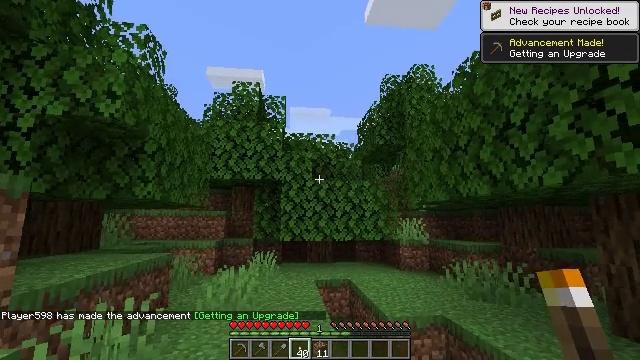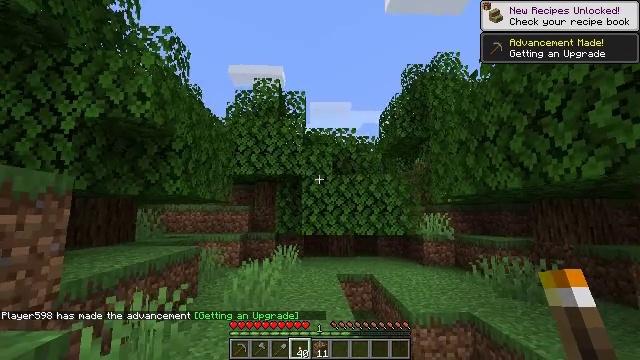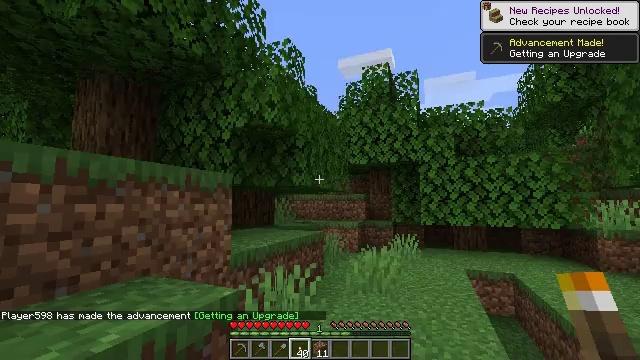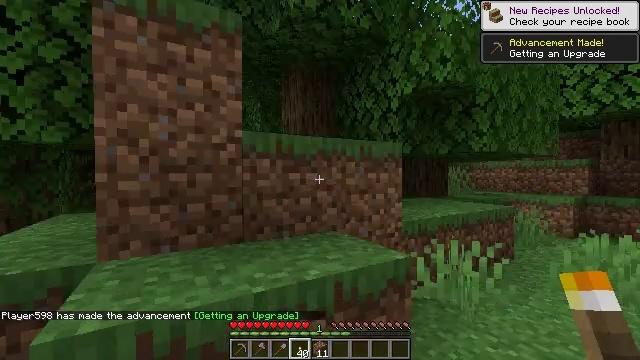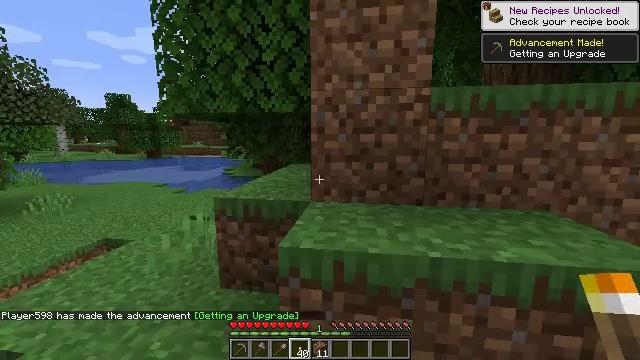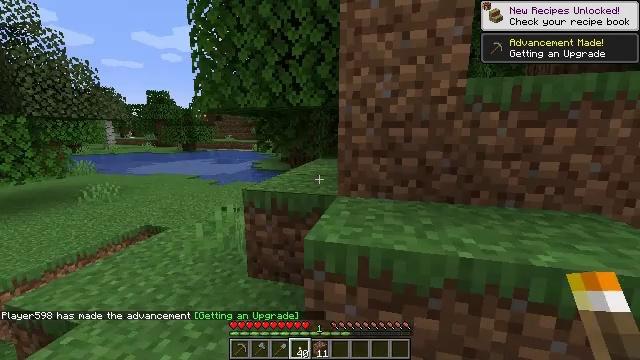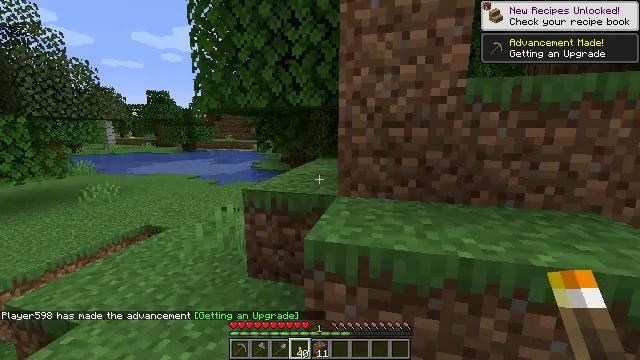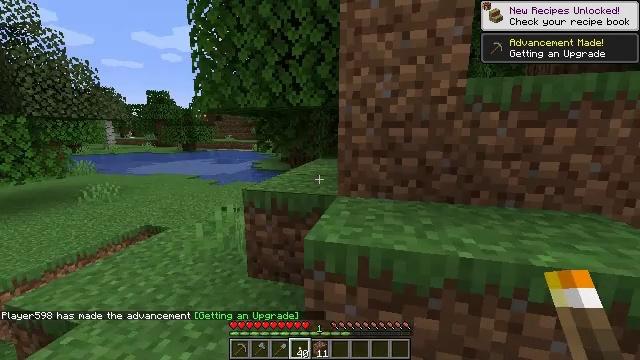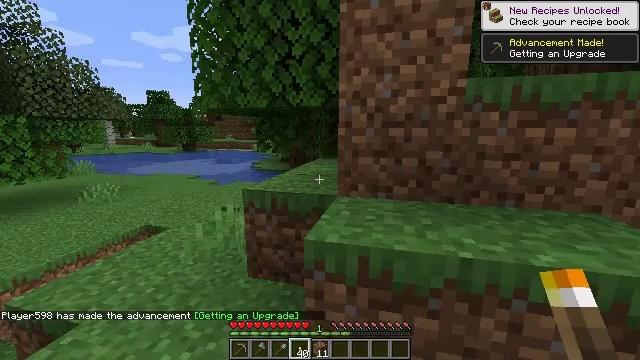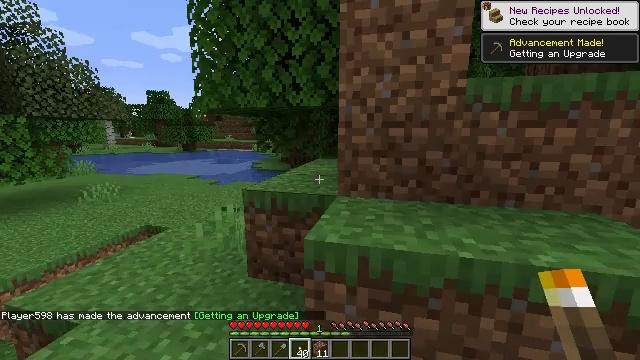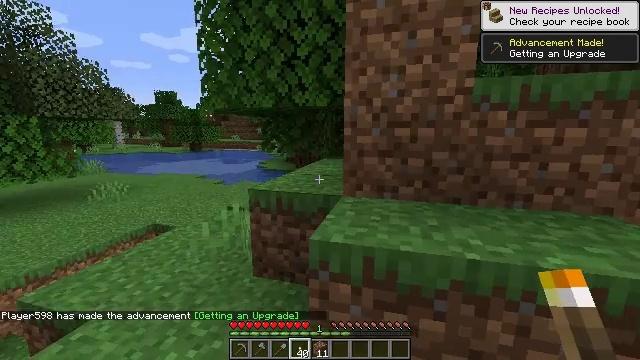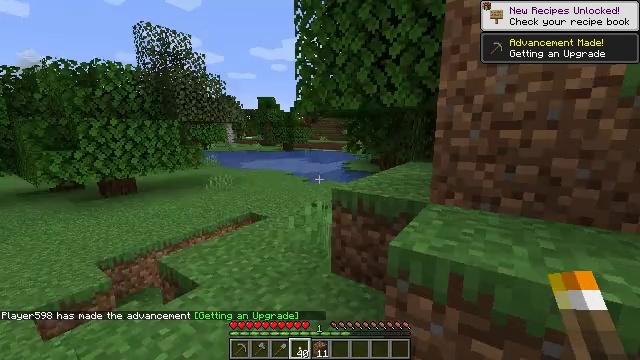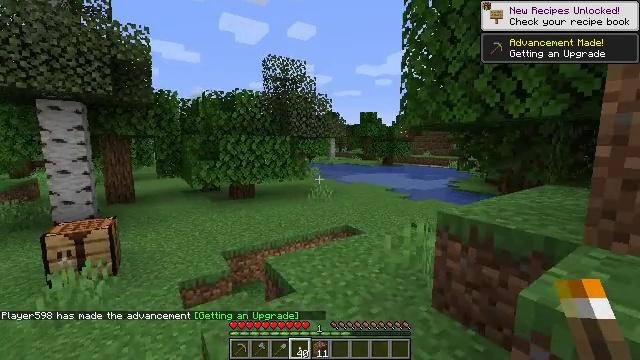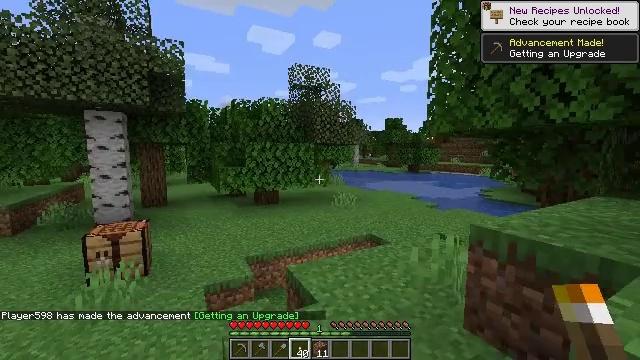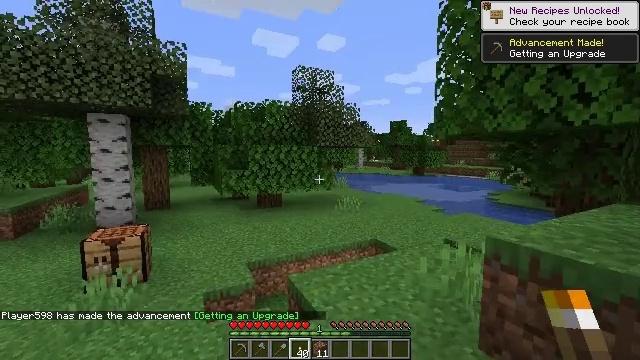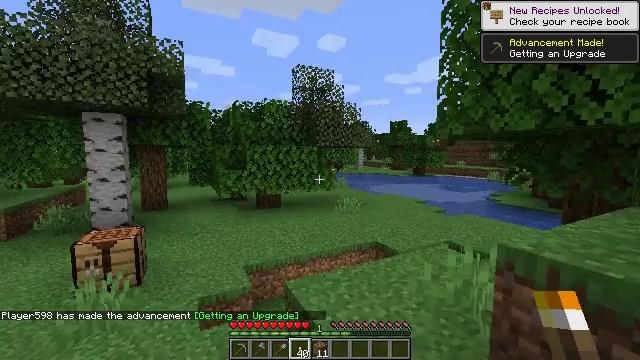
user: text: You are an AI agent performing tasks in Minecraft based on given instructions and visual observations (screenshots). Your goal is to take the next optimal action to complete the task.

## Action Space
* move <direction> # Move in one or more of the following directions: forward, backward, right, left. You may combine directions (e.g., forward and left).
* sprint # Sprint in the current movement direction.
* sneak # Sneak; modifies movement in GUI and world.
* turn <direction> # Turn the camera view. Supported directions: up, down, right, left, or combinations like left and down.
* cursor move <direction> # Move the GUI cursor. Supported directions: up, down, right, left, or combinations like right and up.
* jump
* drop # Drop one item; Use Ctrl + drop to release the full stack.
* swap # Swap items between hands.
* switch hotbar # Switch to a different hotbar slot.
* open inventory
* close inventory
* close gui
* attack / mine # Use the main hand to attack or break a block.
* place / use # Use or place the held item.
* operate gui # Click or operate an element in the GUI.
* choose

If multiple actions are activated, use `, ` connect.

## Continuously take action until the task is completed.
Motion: motion action
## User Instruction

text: Mine the lilac flower.
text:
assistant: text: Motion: turn left and down
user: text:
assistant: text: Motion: turn left and down
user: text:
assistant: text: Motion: turn left and down
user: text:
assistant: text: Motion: turn left and down
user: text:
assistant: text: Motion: turn left and down
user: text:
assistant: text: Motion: no_op
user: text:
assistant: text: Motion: no_op
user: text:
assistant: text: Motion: no_op
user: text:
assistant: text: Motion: no_op
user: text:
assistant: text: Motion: turn left
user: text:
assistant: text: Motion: turn left
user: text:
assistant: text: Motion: move forward, turn left and up
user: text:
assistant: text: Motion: move forward, turn left and up
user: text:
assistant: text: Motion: move forward
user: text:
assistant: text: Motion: move forward
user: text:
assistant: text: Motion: move forward
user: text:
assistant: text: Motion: move forward
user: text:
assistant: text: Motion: move forward
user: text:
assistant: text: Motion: move forward
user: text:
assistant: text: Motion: move forward, turn right
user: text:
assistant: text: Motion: move forward
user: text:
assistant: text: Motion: move forward, turn down
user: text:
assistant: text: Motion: move forward, turn down
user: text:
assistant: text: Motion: move forward, turn left and down
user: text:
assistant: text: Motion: move forward and move left, turn left and down
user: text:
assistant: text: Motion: move forward and move left, turn left and down
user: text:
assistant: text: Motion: move forward and move left, turn left and up
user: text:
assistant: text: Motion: move forward and move left, turn left and up
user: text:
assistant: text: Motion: move forward and move left, turn left and up
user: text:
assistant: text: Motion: move forward and move left, turn left and up